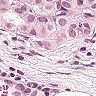
Metastatic tissue present: yes